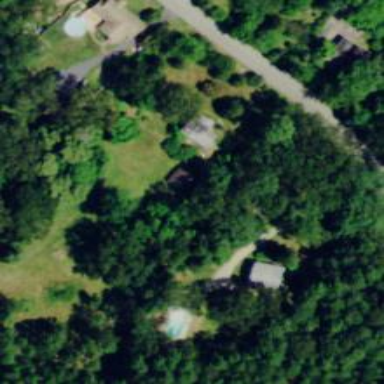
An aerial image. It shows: Driveway.